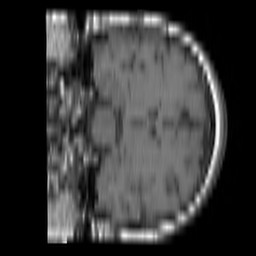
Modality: T1w
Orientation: coronal
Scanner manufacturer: philips
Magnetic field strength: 1.5 T
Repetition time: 0.7041 s
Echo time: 0.015 s